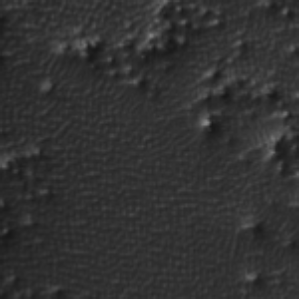
Label: frost